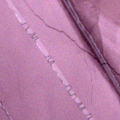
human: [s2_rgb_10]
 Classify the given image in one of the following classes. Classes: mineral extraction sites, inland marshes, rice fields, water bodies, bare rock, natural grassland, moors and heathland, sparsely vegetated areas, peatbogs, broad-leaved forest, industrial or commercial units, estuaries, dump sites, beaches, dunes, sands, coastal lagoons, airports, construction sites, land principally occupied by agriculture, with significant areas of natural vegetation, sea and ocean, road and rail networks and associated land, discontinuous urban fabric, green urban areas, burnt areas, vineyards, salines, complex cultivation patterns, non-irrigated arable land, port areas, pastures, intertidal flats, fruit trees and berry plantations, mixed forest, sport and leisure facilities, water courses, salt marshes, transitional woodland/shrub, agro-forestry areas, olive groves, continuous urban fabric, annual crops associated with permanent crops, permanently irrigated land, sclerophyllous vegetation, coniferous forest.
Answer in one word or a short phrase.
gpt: sea and ocean